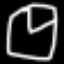
Label: clock